Interaction volume radius: 5 \u00c5
Interaction volume height: 35 \u00c5
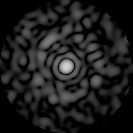
Disorder parameter: 0.8464